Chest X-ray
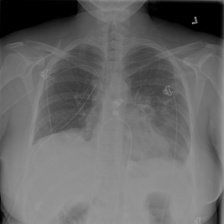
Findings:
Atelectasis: negative
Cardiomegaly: negative
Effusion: positive
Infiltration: negative
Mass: negative
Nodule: negative
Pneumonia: negative
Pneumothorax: negative
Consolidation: negative
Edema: negative
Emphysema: negative
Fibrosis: negative
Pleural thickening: negative
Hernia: negative